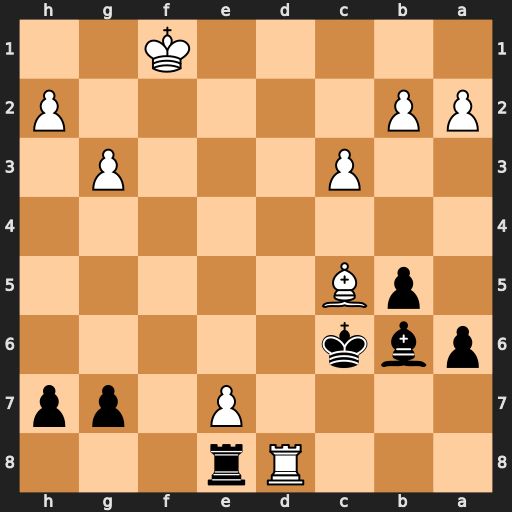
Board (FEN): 3Rr3/4P1pp/pbk5/1pB5/8/2P3P1/PP5P/5K2
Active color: b
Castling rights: -
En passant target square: -
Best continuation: Bxd8 exd8=R Rxd8